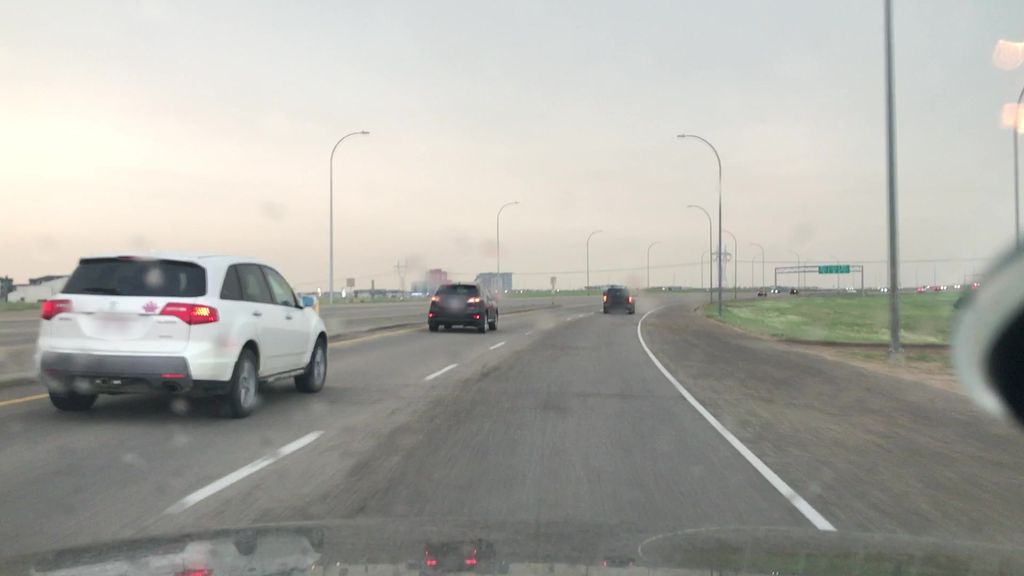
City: edmonton